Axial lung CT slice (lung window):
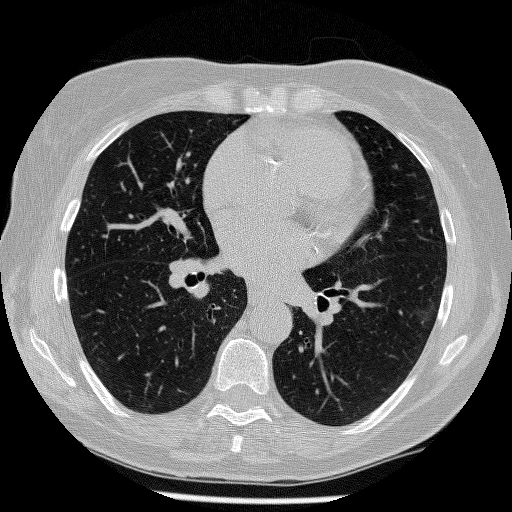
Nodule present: yes
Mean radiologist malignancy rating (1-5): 3.333